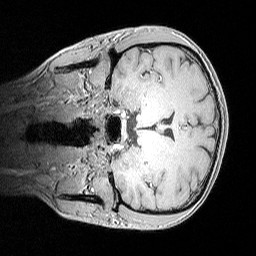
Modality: MP2RAGE
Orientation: coronal
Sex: female
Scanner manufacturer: siemens
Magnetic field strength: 3 T
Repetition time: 5 s
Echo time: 0.00292 s